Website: crate-barrel
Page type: payment
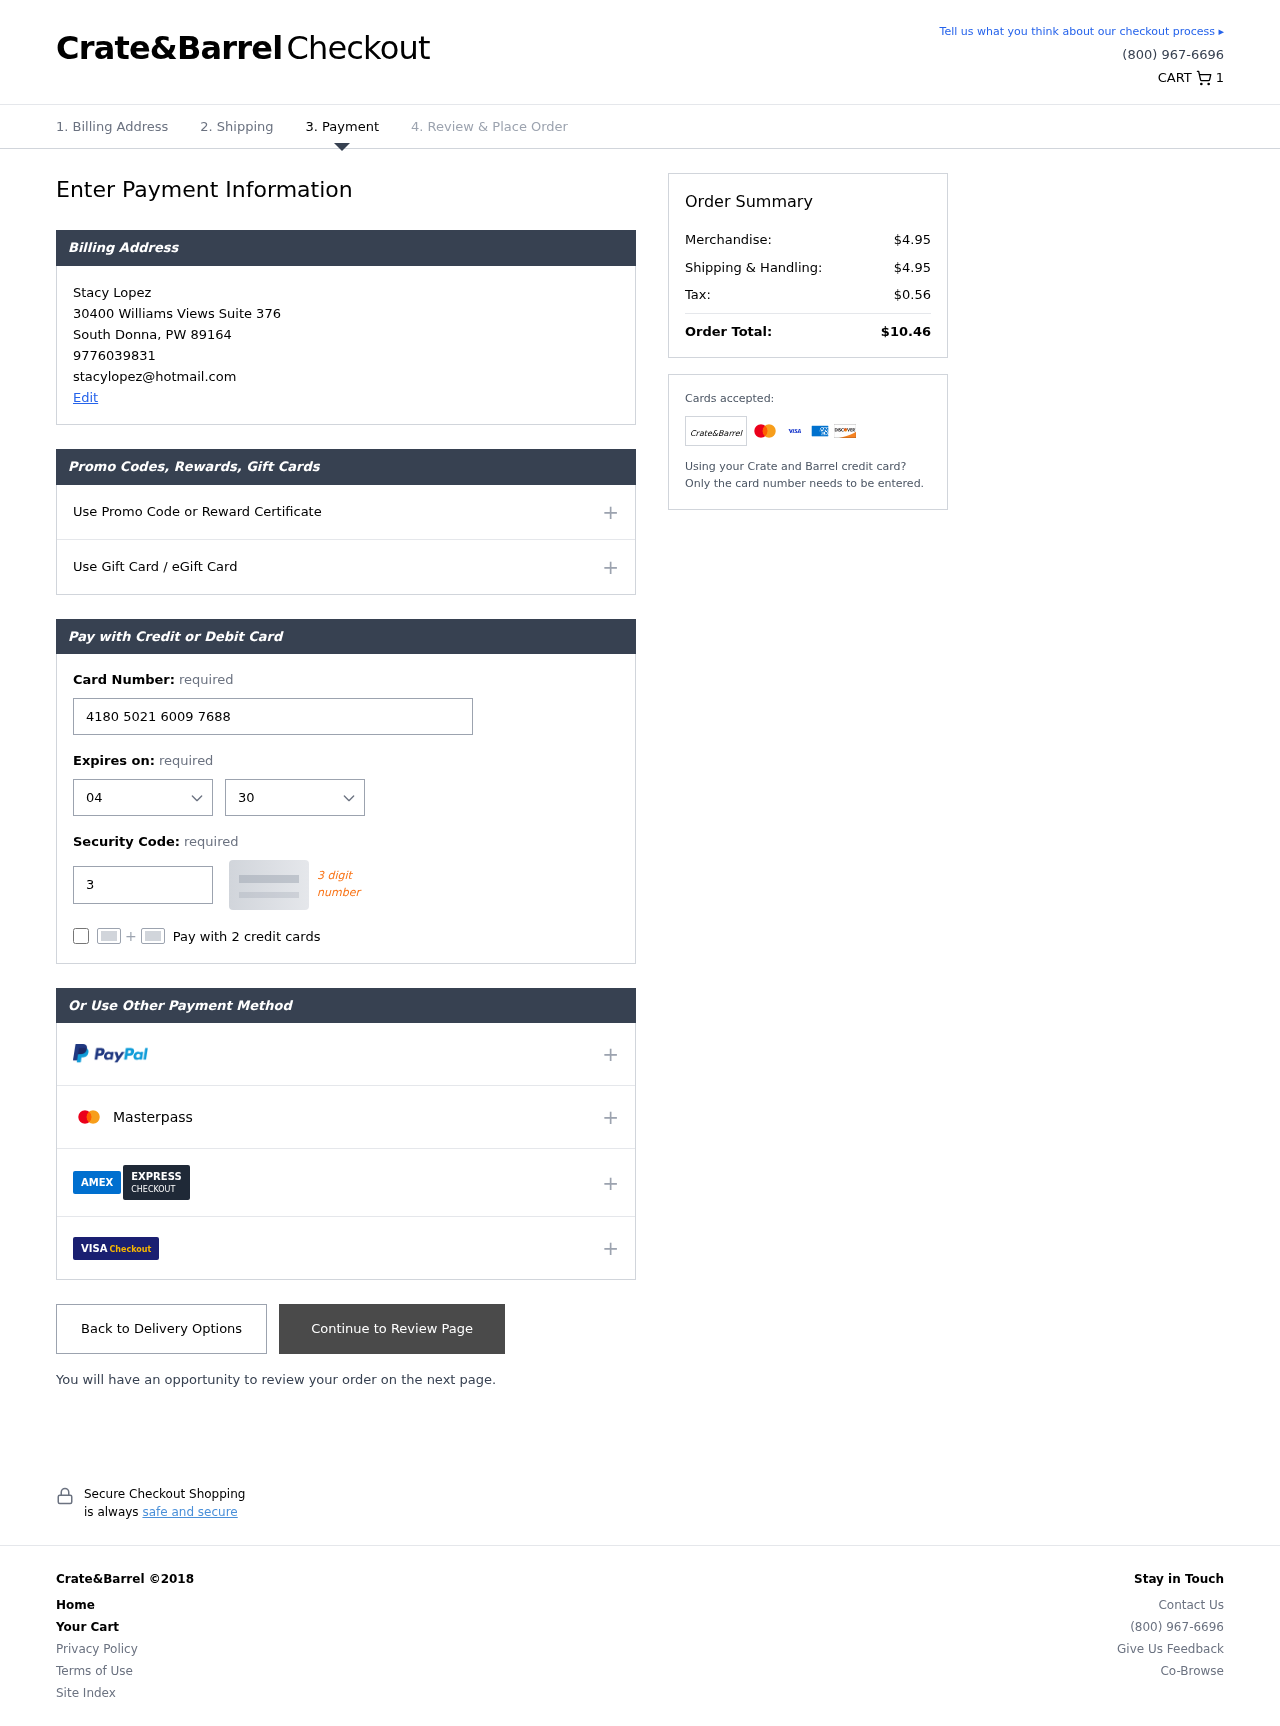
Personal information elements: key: PII_CARD_CVV
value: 361
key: PII_CARD_EXPIRY_MONTH
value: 04
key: PII_CARD_EXPIRY_YEAR
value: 30
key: PII_CARD_NUMBER
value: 4180 5021 6009 7688
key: PII_CITY
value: South Donna
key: PII_EMAIL
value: stacylopez@hotmail.com
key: PII_FULLNAME
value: Stacy Lopez
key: PII_PHONE
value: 9776039831
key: PII_POSTCODE
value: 89164
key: PII_STATE_ABBR
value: PW
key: PII_STREET
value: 30400 Williams Views Suite 376
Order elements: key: ORDER_NUM_ITEMS
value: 1
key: ORDER_SUBTOTAL
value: $4.95
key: ORDER_SHIPPING_COST
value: $4.95
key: ORDER_TAX
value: $0.56
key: ORDER_TOTAL
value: $10.46